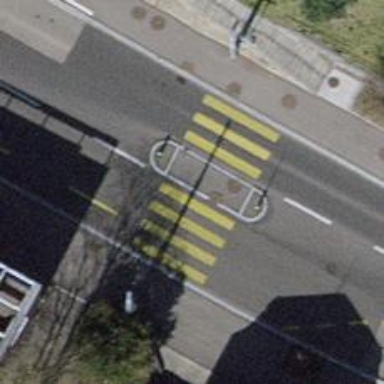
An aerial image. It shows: Marked zebra crossing with pedestrian island.